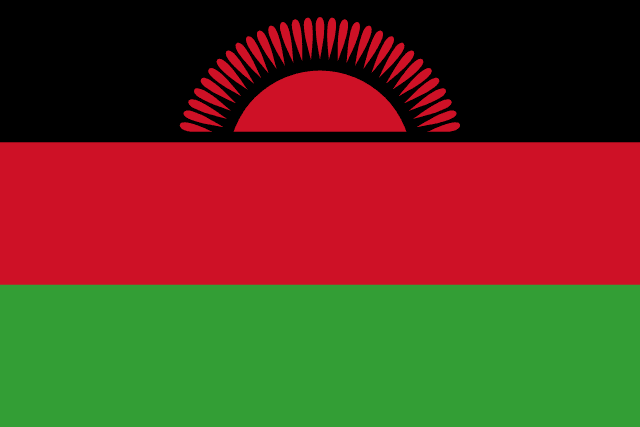
Country: Malawi
Country code: mw